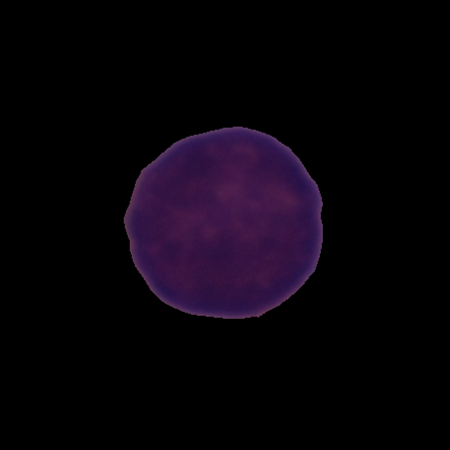
Label: cancer